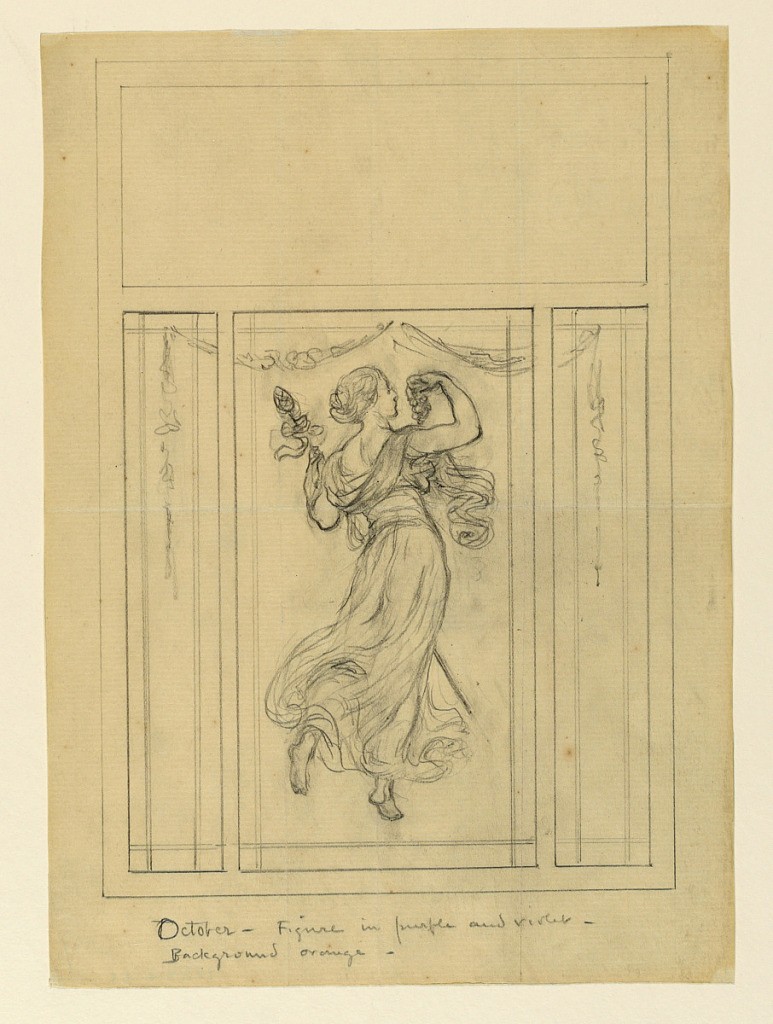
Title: Design for Magazine Cover
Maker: Kenyon Cox, American, 1856–1919
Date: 1900
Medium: Graphite on paper
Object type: Drawing
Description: Sketch of a magazine cover with a female figure dancing.